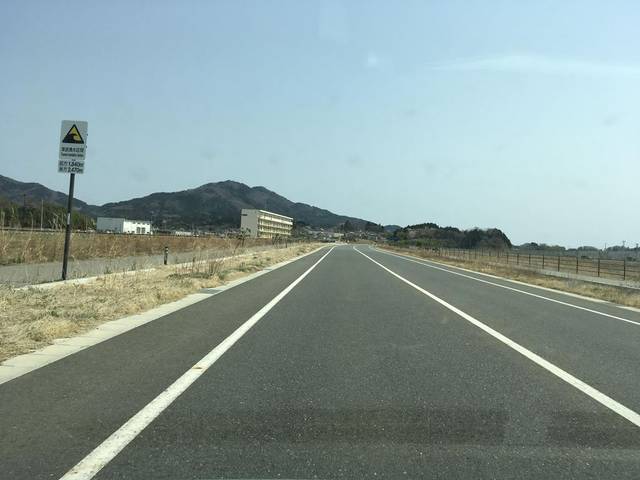
Region: Japan
Coordinates: 39.009, 141.641